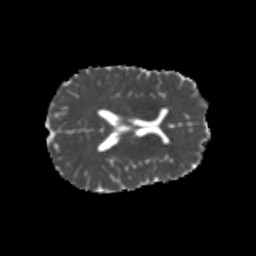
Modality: MD
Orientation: axial
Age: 22
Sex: female
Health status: healthy
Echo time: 0.074 s